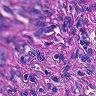
Metastatic tissue present: yes